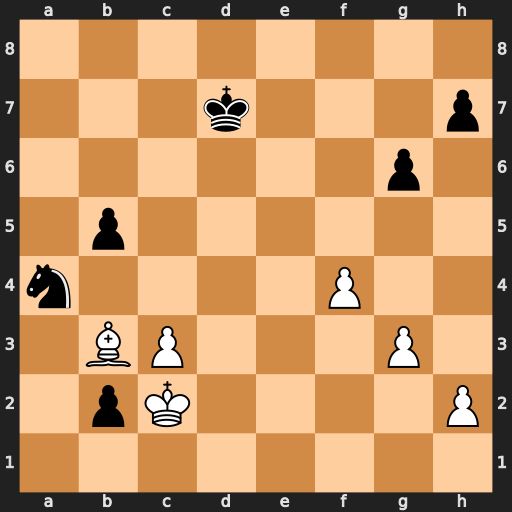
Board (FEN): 8/3k3p/6p1/1p6/n4P2/1BP3P1/1pK4P/8
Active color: w
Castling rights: -
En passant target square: -
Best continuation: Bxa4 b1=R Kxb1